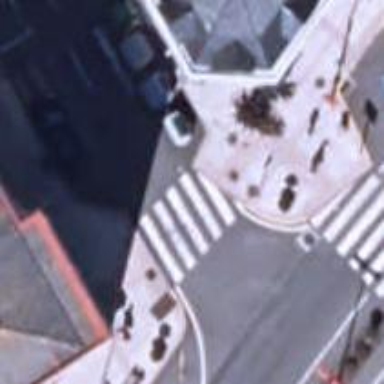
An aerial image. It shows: Marked crossing with traffic-calming table.